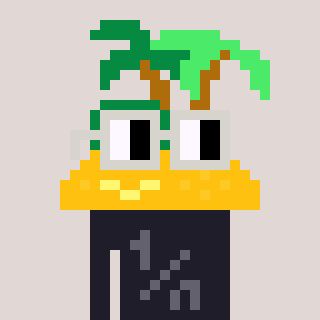
a pixel art character with square light gray glasses, a island-shaped head and a grayscale-colored body on a warm background